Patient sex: M
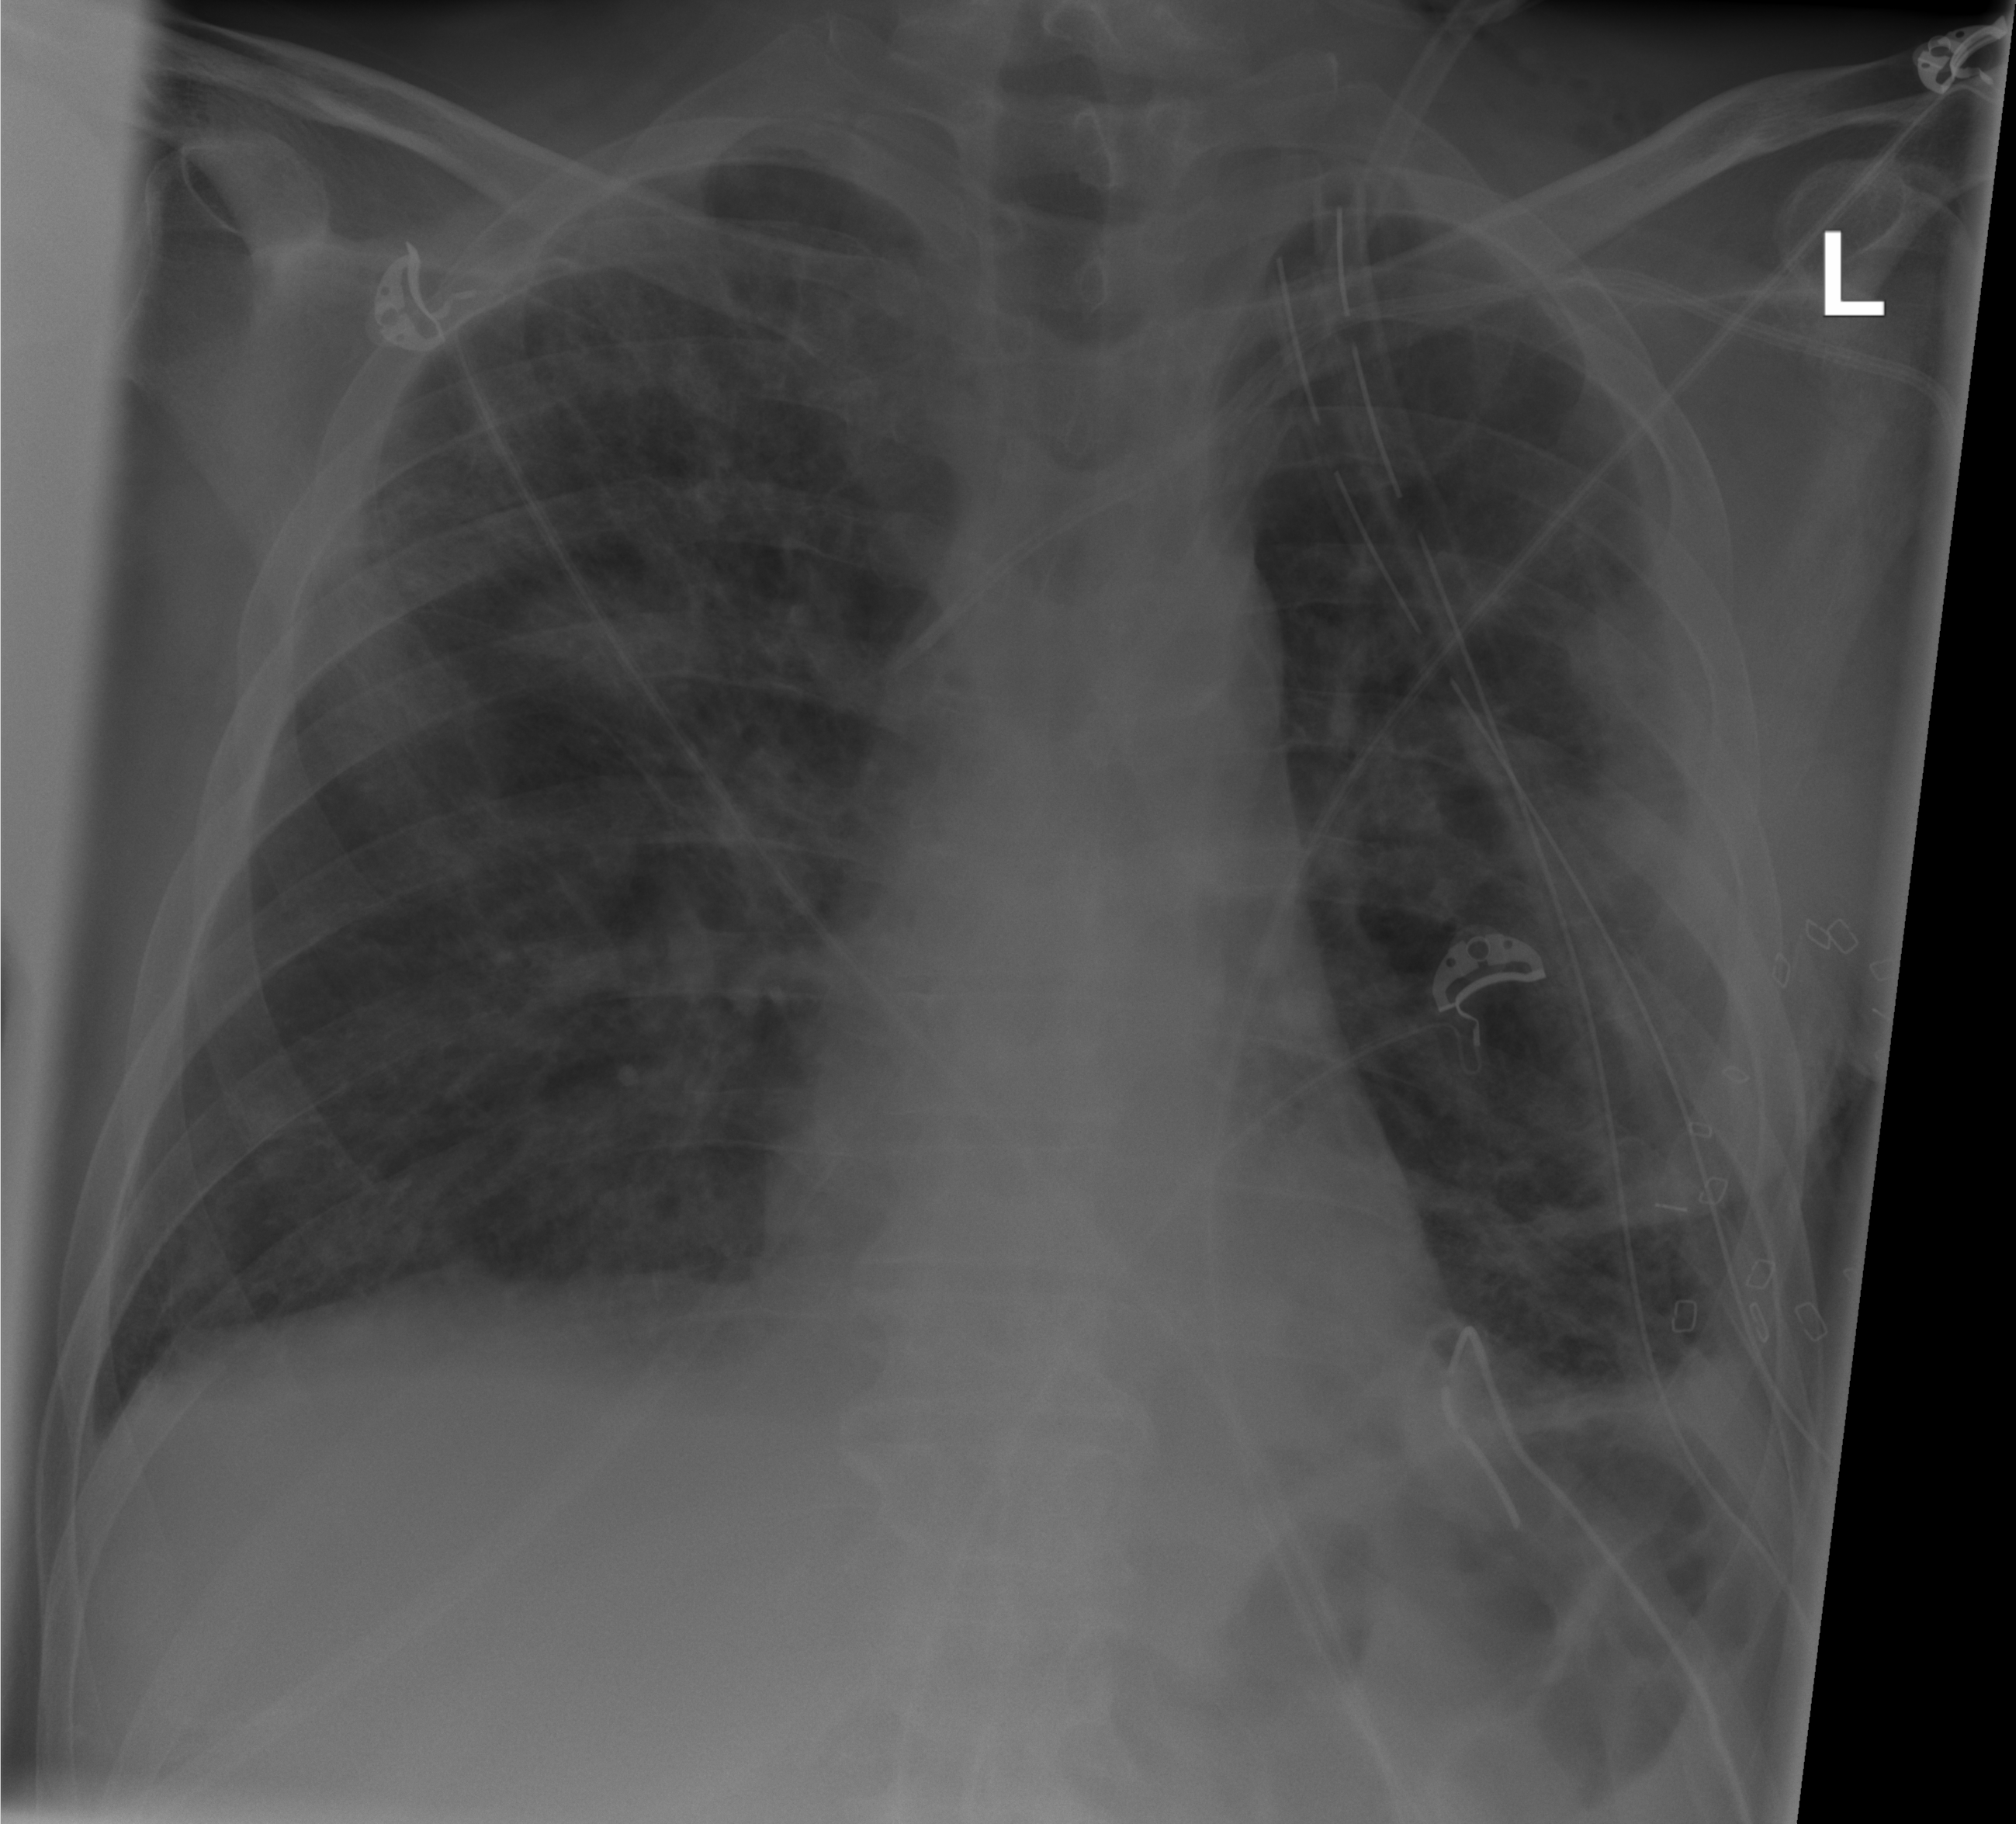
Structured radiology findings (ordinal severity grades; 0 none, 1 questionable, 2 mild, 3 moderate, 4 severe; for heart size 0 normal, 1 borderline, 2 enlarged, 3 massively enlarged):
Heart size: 0
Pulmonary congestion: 1
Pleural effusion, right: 1
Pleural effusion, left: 1
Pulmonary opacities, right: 1
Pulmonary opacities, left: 2
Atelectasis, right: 2
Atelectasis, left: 2